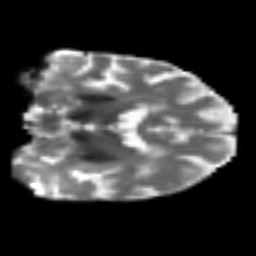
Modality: T2w
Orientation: coronal
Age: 61
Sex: female
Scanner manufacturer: siemens
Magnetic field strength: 3 T
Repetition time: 4.987 s
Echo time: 0.0792 s